Field crop: maize
Growth stage: 2
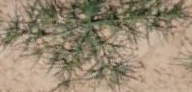
Species: salsola